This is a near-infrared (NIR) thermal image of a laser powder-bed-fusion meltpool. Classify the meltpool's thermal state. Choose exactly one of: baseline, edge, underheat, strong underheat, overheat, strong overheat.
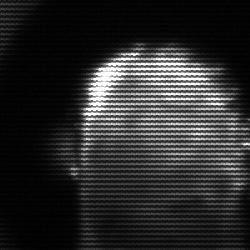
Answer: baseline